The image is the raw acceleration waveform (amplitude versus time) of a rotating-machine vibration signal. What is the most likely rotor condition (normal, misalignment, unbalance, looseness)?
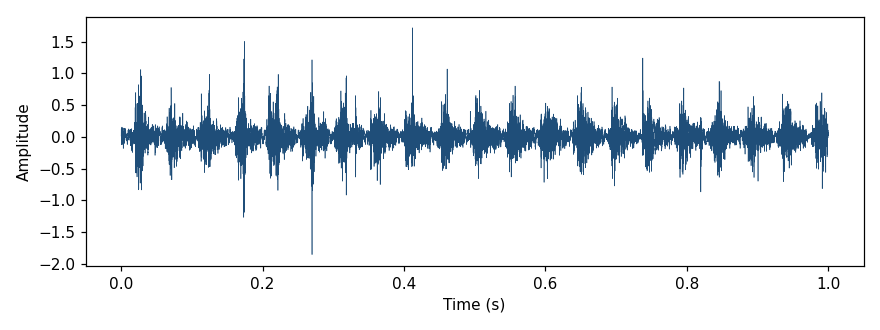
Answer: looseness